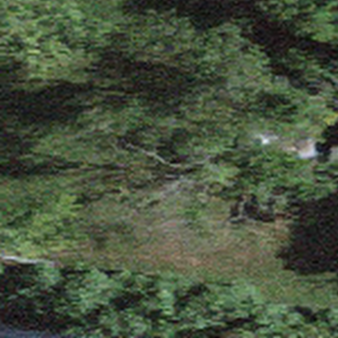
Label: other